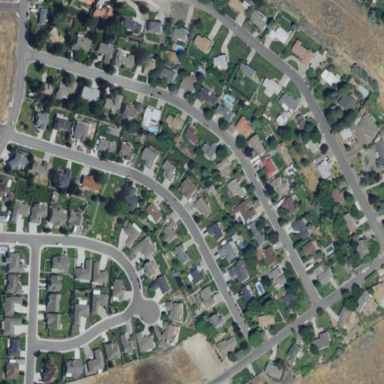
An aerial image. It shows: Neighborhood.